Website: ulta-beauty
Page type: delivery-shipping
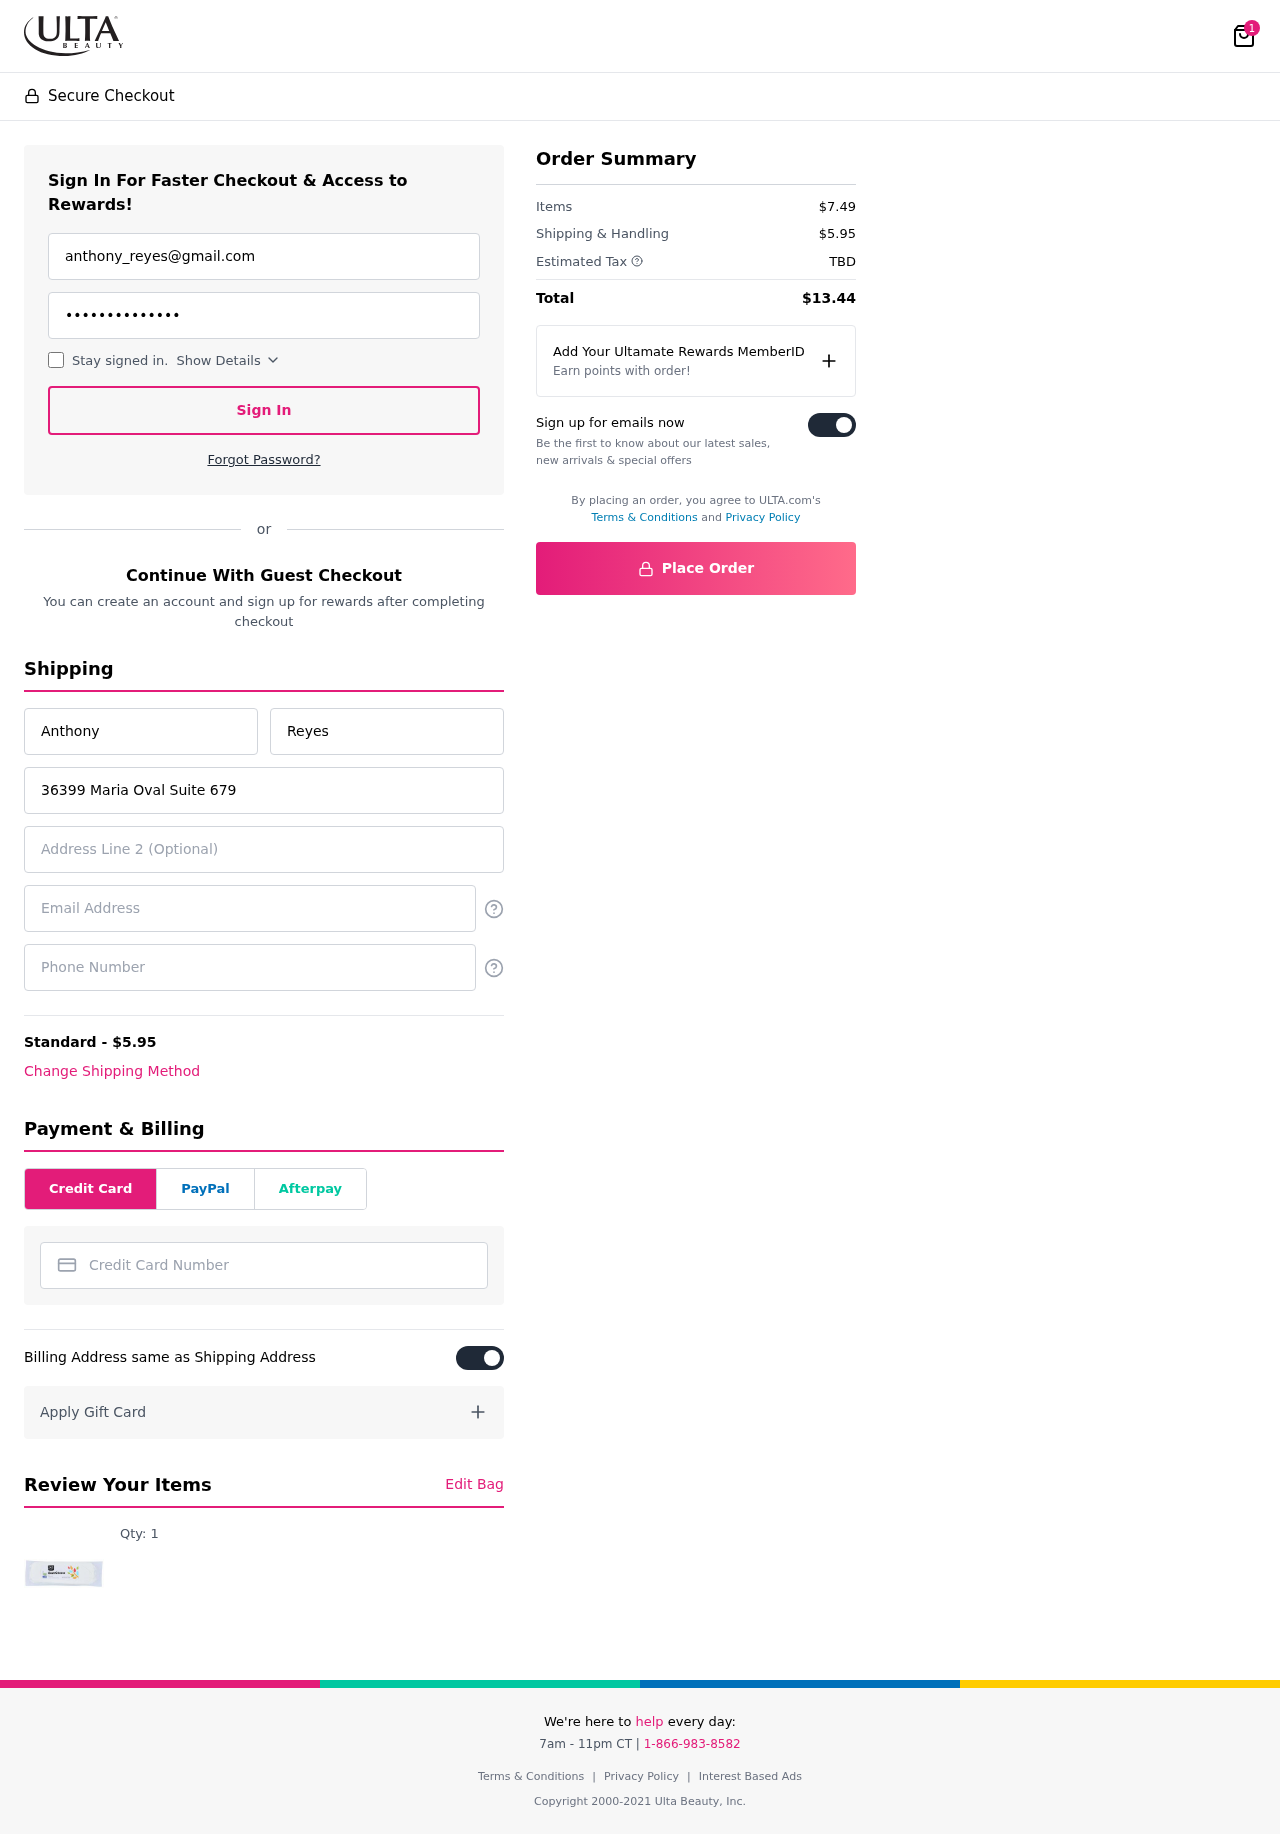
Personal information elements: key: PII_CARD_NUMBER
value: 3728 9823 0945 245
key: PII_EMAIL
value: anthony_reyes@gmail.com
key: PII_EMAIL2
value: anthony_reyes@gmail.com
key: PII_FIRSTNAME
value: Anthony
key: PII_LASTNAME
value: Reyes
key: PII_PHONE
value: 8513171321
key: PII_STREET
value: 36399 Maria Oval Suite 679
Product elements: key: PRODUCT1_QUANTITY
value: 1
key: PRODUCT1
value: Qty: 1
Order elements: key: ORDER_NUM_ITEMS
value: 1
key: ORDER_SHIPPING_COST
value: $5.95
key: ORDER_SUBTOTAL
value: $7.49
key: ORDER_TAX
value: TBD
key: ORDER_TOTAL
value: $13.44